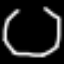
Label: octagon